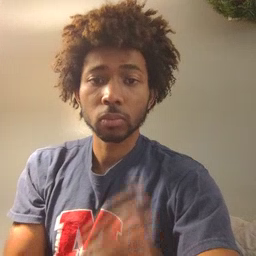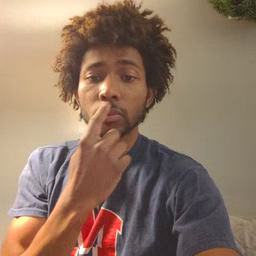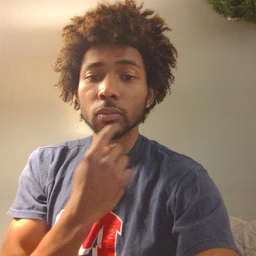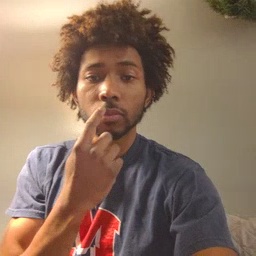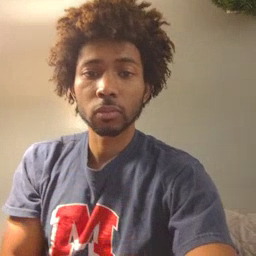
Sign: lips